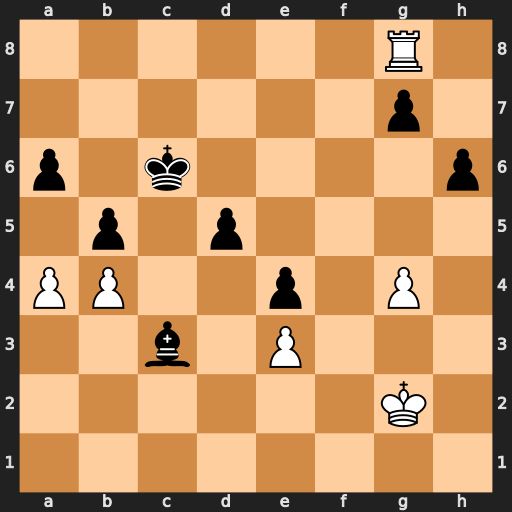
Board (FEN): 6R1/6p1/p1k4p/1p1p4/PP2p1P1/2b1P3/6K1/8
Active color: w
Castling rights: -
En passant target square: -
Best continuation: Rc8+ Kb7 Rxc3